Question: There might be an answer for that floating around somewhere but I wasn't able to find it.
I want to minimize  with variable 'X >= 0' and 1st derivative matrix 'D', so that 'X' is smooth in column-direction and with relatively large data.
In the past I have used various ways of solving this (e.g. with 'scipy.optimize.lsq_linear' or <URL>:
'''
def cvxpy_solve_smooth(A, B, lambd=0):
D = get_D(B.shape[1])
X = cp.Variable((A.shape[1], B.shape[1]))
cost1 = cp.sum_squares(A @ X - B)
cost2 = lambd * cp.sum_squares(X @ D.T)
constr = [0 <= X]
prob = cp.Problem(cp.Minimize(cost1 + cost2), constr)
prob.solve(solver=cp.SCS)
return X.value
def get_D(n):
D = np.diag(np.ones(n - 1), 1)
np.fill_diagonal(D, -1)
D = D[:-1]
return D
'''
However, this is considerably slower than 'scipy.optimize.lsq_linear' with sparse matrices. What can I do in terms of problem formulation, solver options, cvxpy advanced features etc. to improve performance?
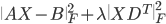
Answer: ## SCS-based
Check what SCS is configured with in your option-free call. I suspect it's started in direct-mode and you should also try the indirect-mode ('use_indirect=True'). Turning on verbosity ('verbose=True') should show you what's currently being used
## Alternatives
This looks like smooth unconstrained optimization with bound-constraints only. I doubt, that SCS is the right approach here (it's just too powerful; too general).
I would fire up <URL>. For a prototype, you might get away with automatic numerical-diff, but for your final version, you should provide a customized gradient then. I suspect, it will be much more efficient than SCS. But that also depends on the you are striving for.